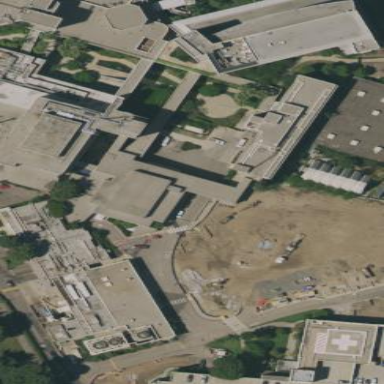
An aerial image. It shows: Healthcare facility identified as hospital.